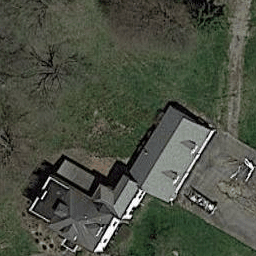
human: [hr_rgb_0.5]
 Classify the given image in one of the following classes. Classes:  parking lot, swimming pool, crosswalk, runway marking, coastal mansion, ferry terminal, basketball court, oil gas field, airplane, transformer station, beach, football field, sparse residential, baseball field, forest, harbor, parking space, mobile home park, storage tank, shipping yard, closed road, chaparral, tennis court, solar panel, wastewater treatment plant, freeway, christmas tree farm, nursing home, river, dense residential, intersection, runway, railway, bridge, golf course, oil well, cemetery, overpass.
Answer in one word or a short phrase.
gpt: sparse residential